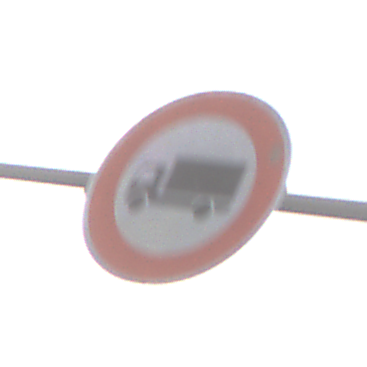
Verkehrszeichen: VerbotFuerKraftfahrzeugeUeberDreiKommaFuenfTonnen
Umgebung: Outdoor, Nature
Tageszeit: MorningAfternoon
Wetter: PartlyCloudy
Licht: Natural
Jahreszeit: NotSpecified
Kontrast: MediumContrast